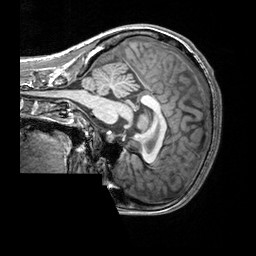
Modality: T1w
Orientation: sagittal
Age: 25
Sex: female
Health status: healthy
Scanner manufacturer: siemens
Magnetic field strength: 3 T
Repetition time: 2.3 s
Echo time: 0.00303 s